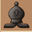
Piece: bB